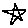
Label: star